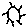
Label: sun